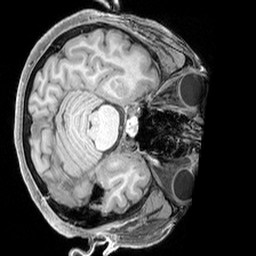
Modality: T1w
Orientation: axial
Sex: female
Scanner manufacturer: siemens
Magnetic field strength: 3 T
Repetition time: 2.3 s
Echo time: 0.00226 s